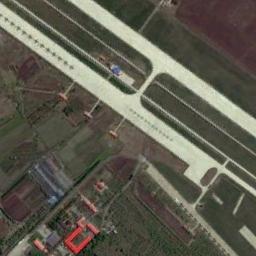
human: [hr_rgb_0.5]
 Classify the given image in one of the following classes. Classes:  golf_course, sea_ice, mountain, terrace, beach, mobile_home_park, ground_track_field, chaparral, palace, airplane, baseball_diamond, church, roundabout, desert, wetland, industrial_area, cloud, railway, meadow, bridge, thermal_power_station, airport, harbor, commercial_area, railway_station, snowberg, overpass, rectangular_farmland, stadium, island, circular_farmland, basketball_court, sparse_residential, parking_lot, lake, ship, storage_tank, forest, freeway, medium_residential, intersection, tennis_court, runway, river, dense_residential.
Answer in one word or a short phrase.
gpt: airport